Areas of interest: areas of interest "Museum"
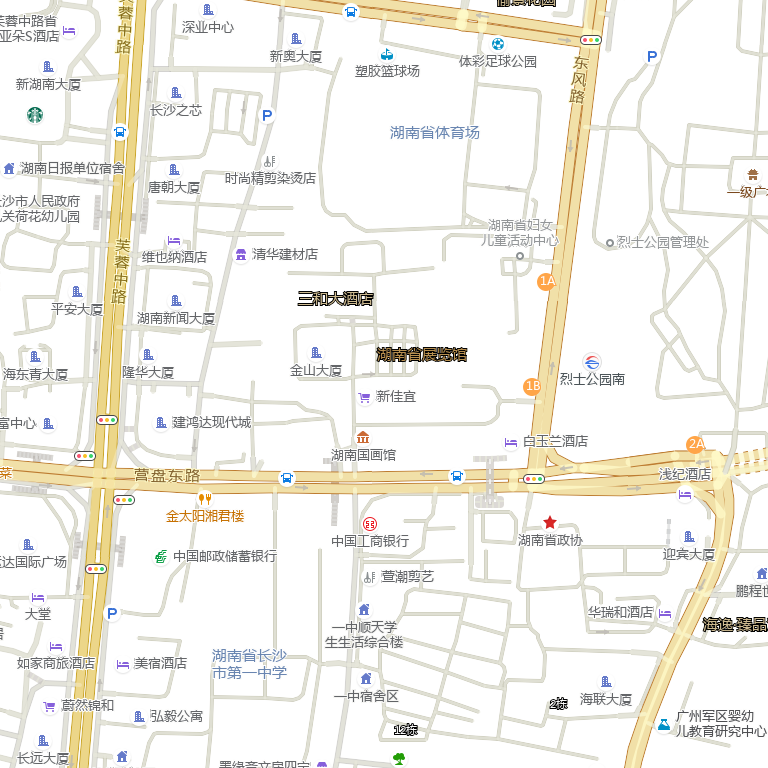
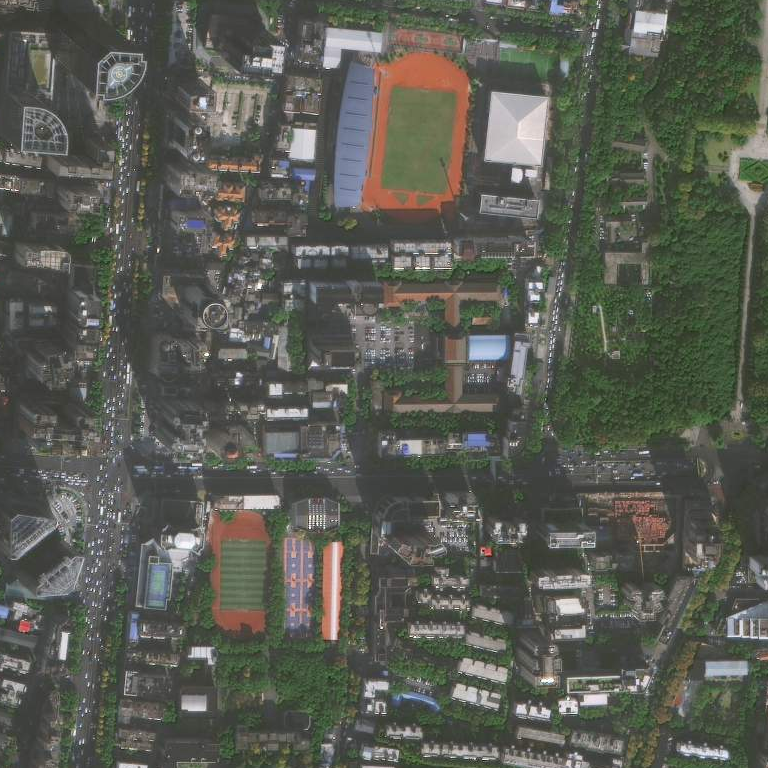